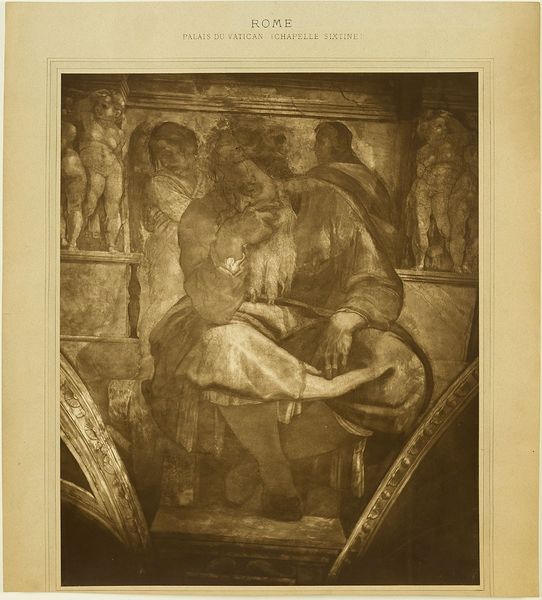
Titel: Rome - Palais du Vatican (Chapelle Sixtine)
Künstler: Adolphe Braun
Standort: Hamburg
Institution: Museum für Kunst und Gewerbe Hamburg
Schlagwörter: malerei, bibel, personen, foto, fotografie, photographie, photo, karton, fresko, lichtbild, bildwerke, jeremia, angewandte und bildende kunst, hessische systematik, pigmentdruck, reproduktionsfotografie, kunstreproduktion, reproduktionsphotographie, kohledruck